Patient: sex F, age 58
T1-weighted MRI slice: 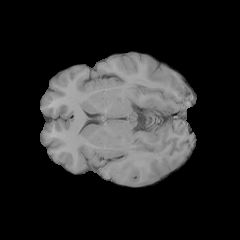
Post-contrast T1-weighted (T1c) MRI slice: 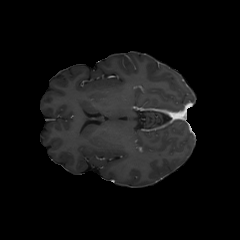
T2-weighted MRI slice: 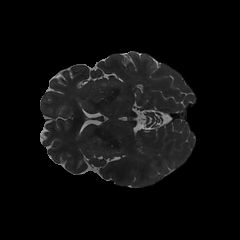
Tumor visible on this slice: no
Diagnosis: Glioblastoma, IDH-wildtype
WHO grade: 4